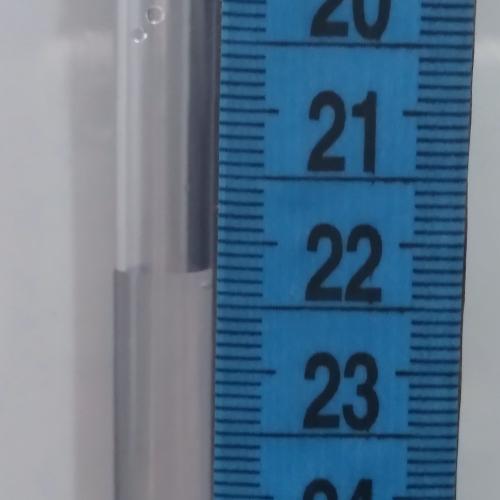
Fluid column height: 22.2 cm